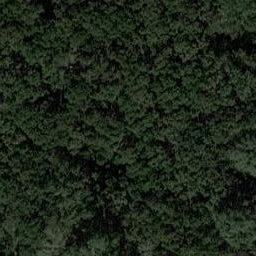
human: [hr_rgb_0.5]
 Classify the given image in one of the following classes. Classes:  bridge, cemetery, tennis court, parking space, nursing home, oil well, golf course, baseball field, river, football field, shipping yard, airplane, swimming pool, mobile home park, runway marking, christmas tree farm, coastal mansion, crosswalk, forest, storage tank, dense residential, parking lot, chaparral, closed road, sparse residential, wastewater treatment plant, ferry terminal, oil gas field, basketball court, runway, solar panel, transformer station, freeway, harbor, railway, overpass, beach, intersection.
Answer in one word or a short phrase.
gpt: forest